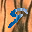
Label: 9